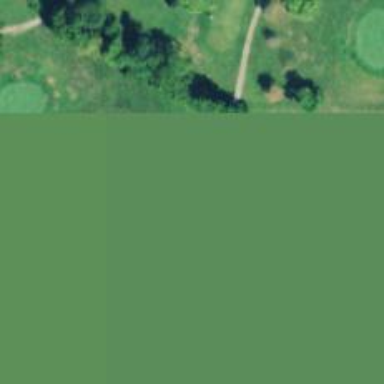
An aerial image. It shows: Path used for both walking and golf.